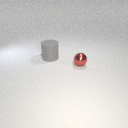
large gray rubber cylinder behind small red metal sphere